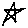
Label: star